Question: A <URL> control supports 'optgroup' functionality, as demonstrated:

That is, in the above, "Climbing" is just a heading rather than a selectable option.
In R Shiny, this is selectize controls are produced using 'selectizeInput'. But how can you achieve option groups with a 'selectizeInput'?
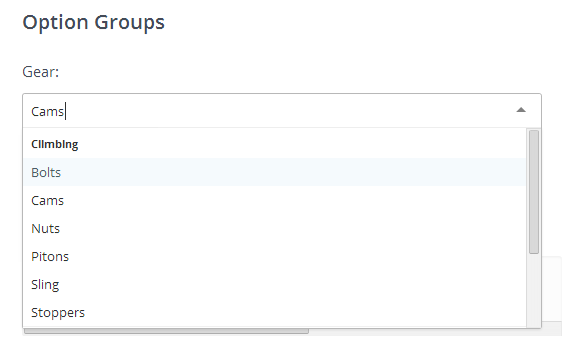
Answer: This is an open issue and will probably be fixed soon
<URL>
> perhaps choices in selectInput() can also take a list of character
vectors to generate , e.g. choices = list(Eastern = c('NY',
'MA'), Western = c('CA', 'WA'))